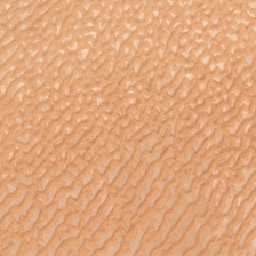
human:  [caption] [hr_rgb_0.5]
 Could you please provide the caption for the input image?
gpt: the desert has a gradient texture .

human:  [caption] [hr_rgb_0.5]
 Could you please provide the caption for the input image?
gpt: the red desert loos like a pile of rubble .

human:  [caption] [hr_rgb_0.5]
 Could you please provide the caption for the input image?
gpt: the curly desert is made of thousands of sand dunes .

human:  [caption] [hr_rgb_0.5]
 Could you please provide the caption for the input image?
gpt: It is a beautiful reddish brown desert covered with wrinkles.

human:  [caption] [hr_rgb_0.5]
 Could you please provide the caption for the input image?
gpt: It's a beautiful reddish brown desert, wrinkled.